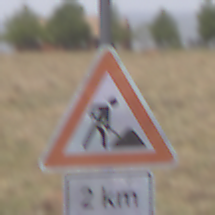
Verkehrszeichen: Arbeitsstelle
Zusatzzeichen unten: Entfernungsangaben2
Umgebung: Outdoor, Nature
Tageszeit: Midday
Wetter: PartlyCloudy
Licht: Natural
Jahreszeit: NotSpecified
Kontrast: HighContrast